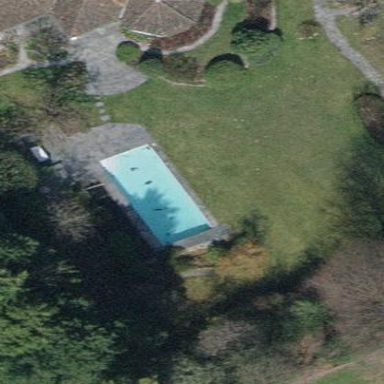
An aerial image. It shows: Swimming pool located in leisure land.